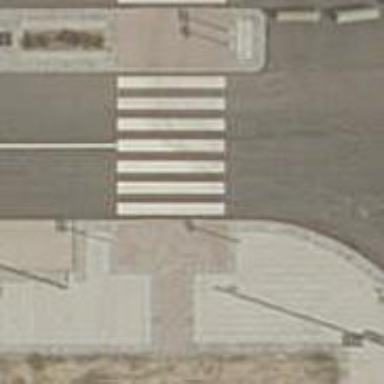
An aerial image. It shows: Uncontrolled zebra crossing on the road.